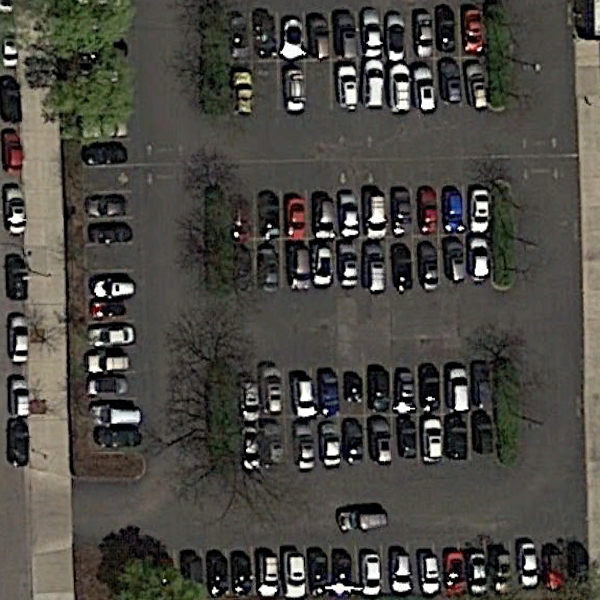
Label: Parking